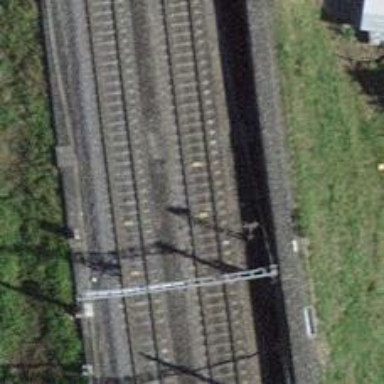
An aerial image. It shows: Railway track with contact line for electrification.